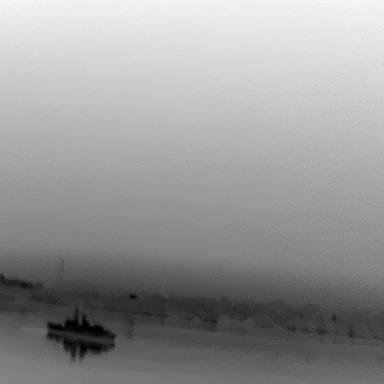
There is a warship in the infrared image.